Question: I've run the atlas-run where my pom.xml is situated ,and after that when i tried to see the result in the browser , i found this error :

what can i do to solve it ?
thanks in advance,
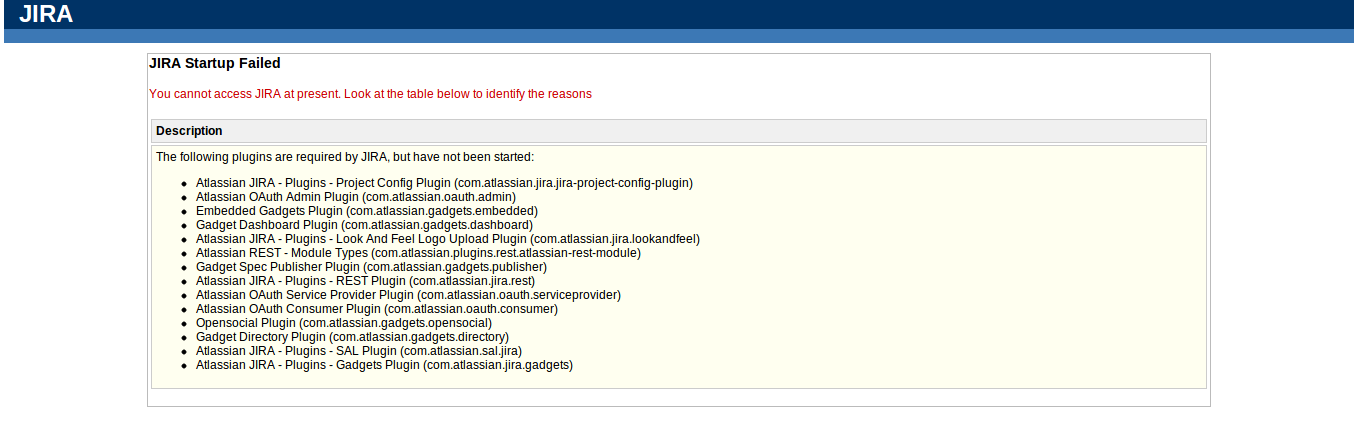
Answer: i think that you are using java 7,
if yes ,try java 6